Question: I need to have total control of the perspective menu.
I already hacked into the platform to disable the CONTEXT menu:
'''
private void disablePerspectiveToolbarMenu() {
PerspectiveBarManager perspectiveBarManager =
((WorkbenchWindow) PlatformUI.getWorkbench().getActiveWorkbenchWindow()).getPerspectiveBar();
if (perspectiveBarManager!=null){
ToolBar toolBar = perspectiveBarManager.getControl();
Listener[] listeners = toolBar.getListeners(SWT.MenuDetect);
if (listeners != null){
for (Listener listener : listeners){
toolBar.removeListener(SWT.MenuDetect, listener);
}
}
}
}
'''
. There is one option that is always present that gives access to a Perspective List Shell. I need to remove that option from the menu.
It's a shame that the perspective menu is totally out of user control. I just need to have the perspectives added to the menu, and nothing more!
Thanks.

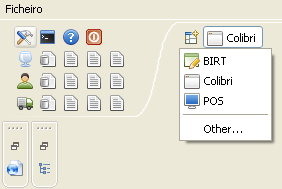
Answer: There are 3 potential options to get rid of Other:
1. Set the org.eclipse.ui.IWorkbenchPreferenceConstants.SHOW_OTHER_IN_PERSPECTIVE_MENU preference to false in your RCP app. This can be done by including a plugin_customization.ini file with your product definition.
2. Patch the workbench in your RCP app. Have a look at org.eclipse.ui.internal.PerspectiveBarNewContributionItem and org.eclipse.ui.actions.ContributionItemFactory.PERSPECTIVES_SHORTLIST
3. Don't include the default perspective bar in your RCP app. Instead, create a perspective bar using org.eclipse.ui.menus, a toolbar, and the openPerspective command.